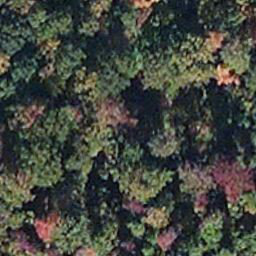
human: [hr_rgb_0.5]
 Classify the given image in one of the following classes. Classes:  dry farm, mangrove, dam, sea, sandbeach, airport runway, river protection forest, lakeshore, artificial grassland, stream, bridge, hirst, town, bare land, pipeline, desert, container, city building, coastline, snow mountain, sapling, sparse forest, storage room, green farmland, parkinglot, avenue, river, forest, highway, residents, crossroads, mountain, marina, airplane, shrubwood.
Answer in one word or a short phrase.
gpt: mangrove